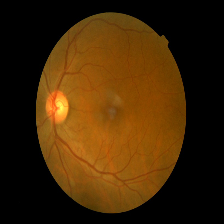
Diabetic retinopathy grade: Mild